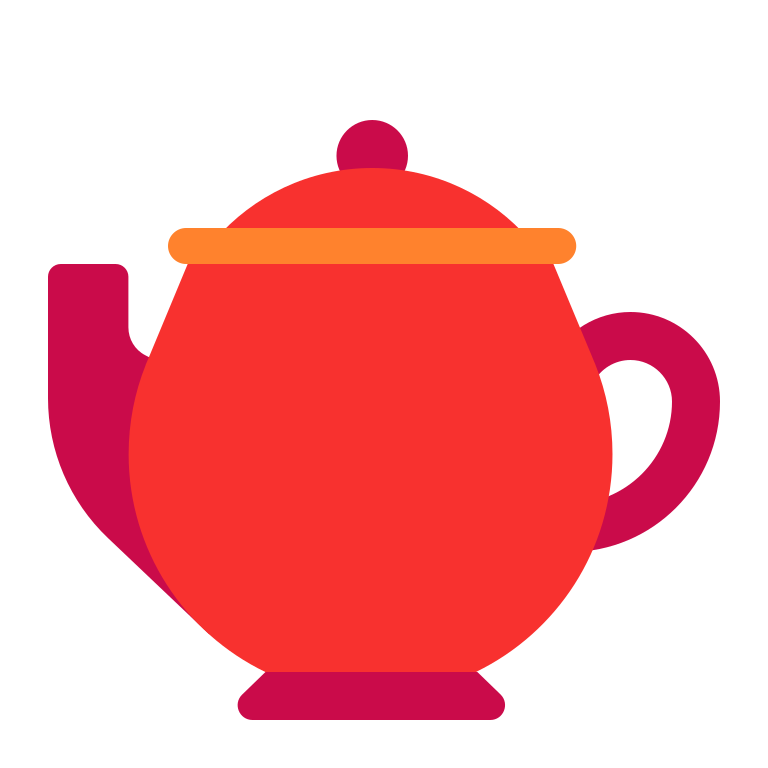
teapot flat